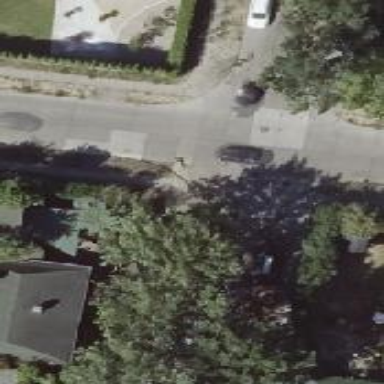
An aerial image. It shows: Sidewalk.